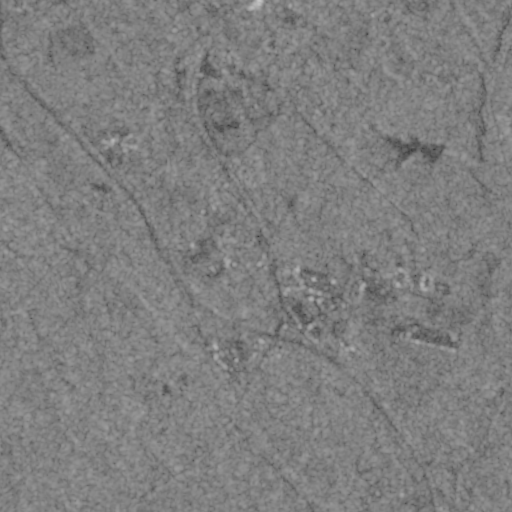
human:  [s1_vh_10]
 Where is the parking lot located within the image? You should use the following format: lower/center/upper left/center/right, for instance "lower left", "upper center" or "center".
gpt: The parking lot is located in the upper center of the image.
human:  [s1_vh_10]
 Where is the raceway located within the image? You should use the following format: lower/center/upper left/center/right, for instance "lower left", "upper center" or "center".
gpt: The raceway is located in the lower right of the image.
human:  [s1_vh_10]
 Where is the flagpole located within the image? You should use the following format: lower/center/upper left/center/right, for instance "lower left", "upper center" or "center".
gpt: The flagpole is located in the upper left of the image.
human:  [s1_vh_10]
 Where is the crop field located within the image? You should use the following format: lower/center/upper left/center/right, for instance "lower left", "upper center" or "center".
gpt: There is no crop field in the image.

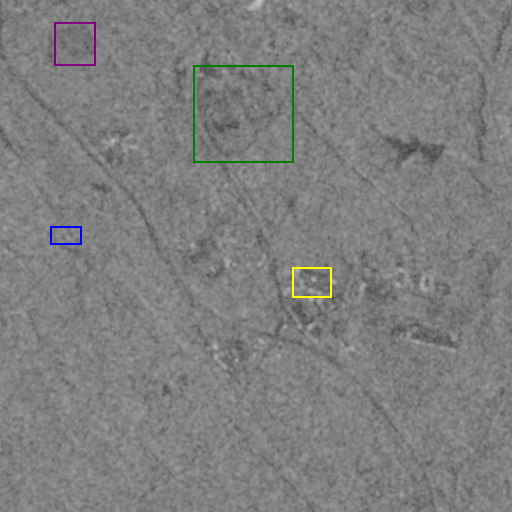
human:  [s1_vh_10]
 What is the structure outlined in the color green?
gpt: The structure outlined in green is a park.
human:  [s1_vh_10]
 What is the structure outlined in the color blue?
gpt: The structure outlined in blue is a power substation.
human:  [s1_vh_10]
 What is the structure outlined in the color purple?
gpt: The structure outlined in purple is a solar farm.
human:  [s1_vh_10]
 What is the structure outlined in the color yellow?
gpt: The structure outlined in yellow is a building.
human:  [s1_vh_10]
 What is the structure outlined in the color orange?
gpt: There is no orange outline.